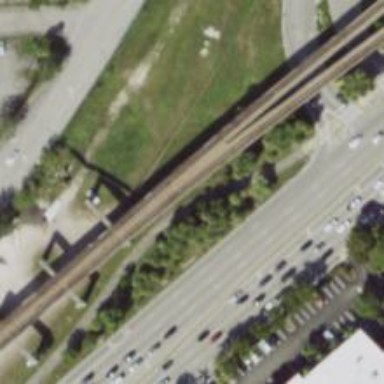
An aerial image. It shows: Bridge with electrified rail.